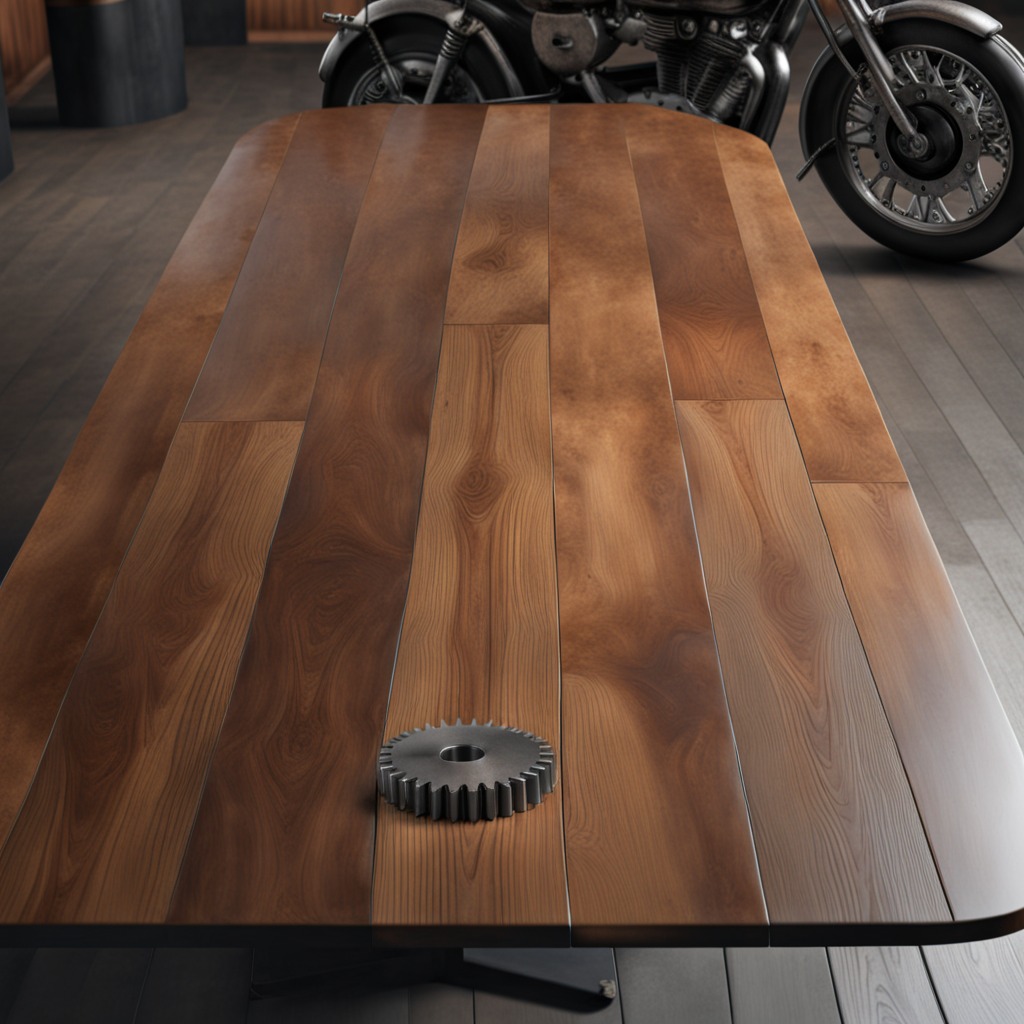
A steel gear with teeth is lying on a wooden table in a vintage motorcycle garage.